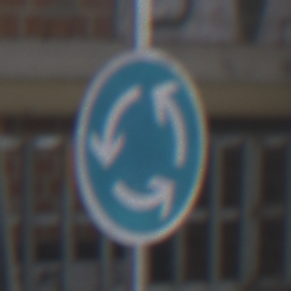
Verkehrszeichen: Kreisverkehr
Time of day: Midday
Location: Roofed (Special)
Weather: Overcast
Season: NotSpecified
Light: Natural